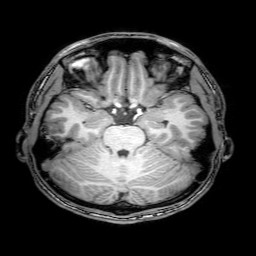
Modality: T1w
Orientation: coronal
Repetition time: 0.00828 s
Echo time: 0.00388 s